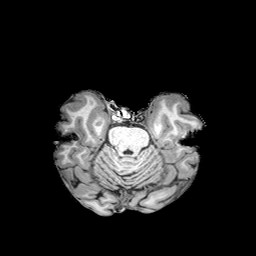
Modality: T1w
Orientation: coronal
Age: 68
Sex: female
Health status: healthy